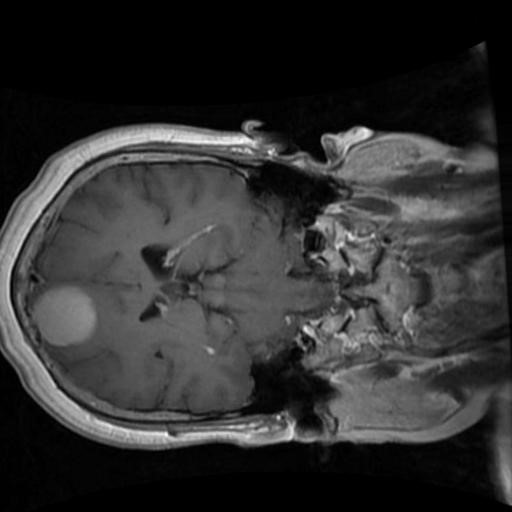
Label: brain_menin